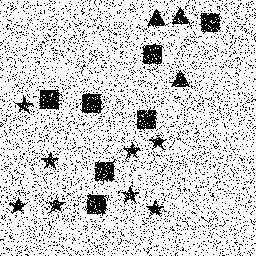
Squares: 7
Triangles: 3
Stars: 8
Total shapes: 18